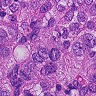
Metastatic tissue present: yes